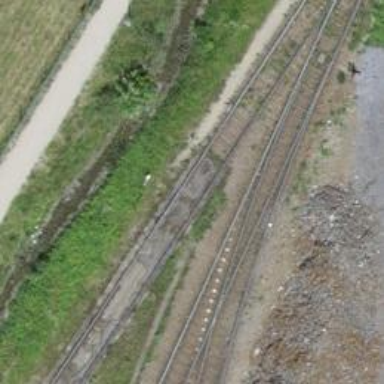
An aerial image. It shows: Railway switch.